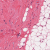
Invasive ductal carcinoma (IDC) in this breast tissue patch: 0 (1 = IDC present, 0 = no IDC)